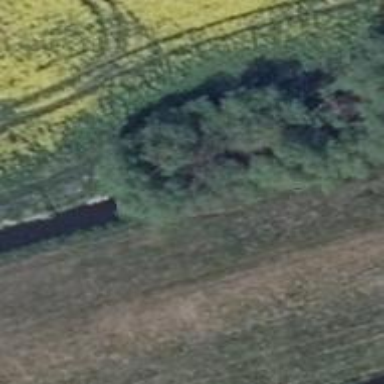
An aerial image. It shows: Row of trees in natural setting.